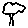
Label: tree